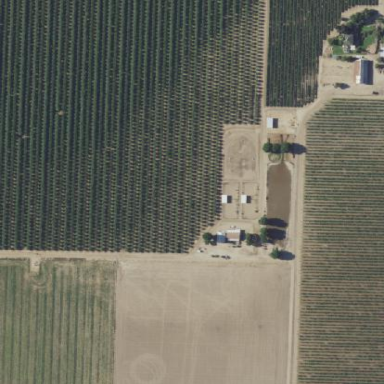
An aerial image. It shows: Vineyard growing grapes.